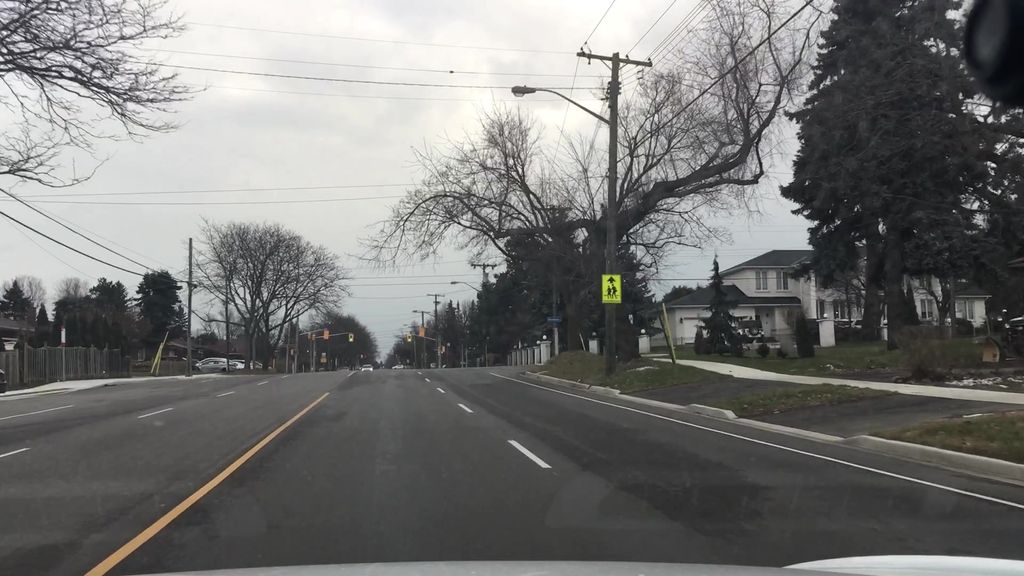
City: toronto